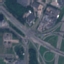
Label: Highway